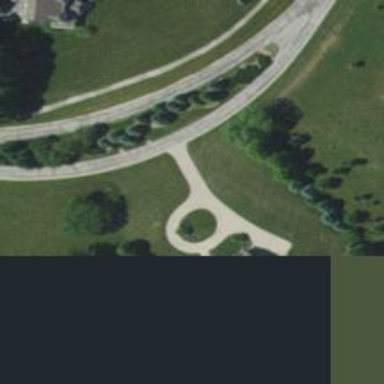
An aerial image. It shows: Turning loop on the road.